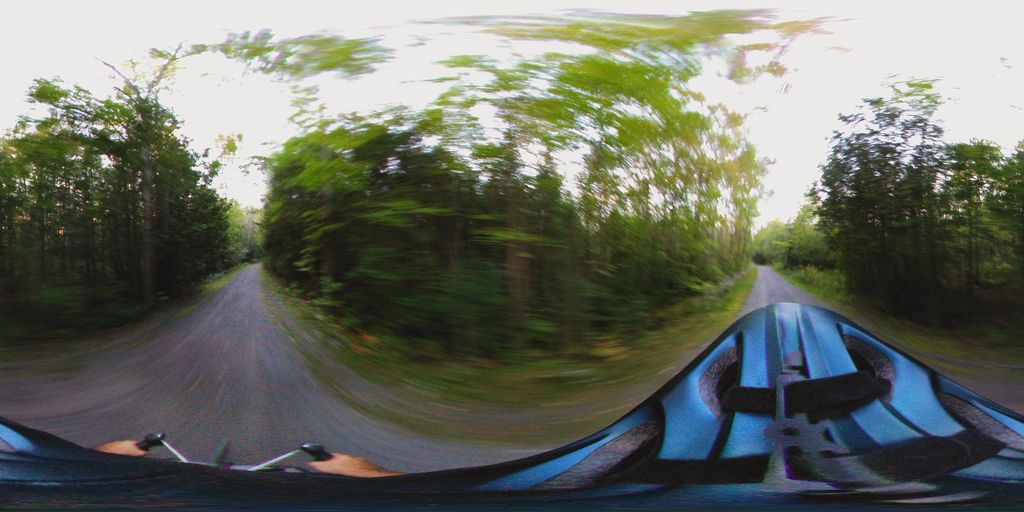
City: ottawa-gatineau